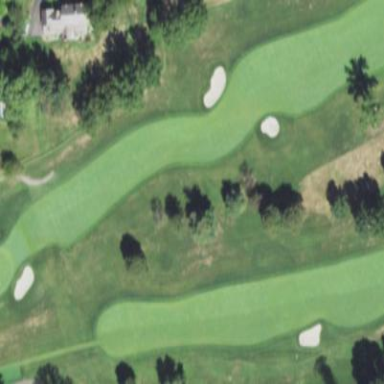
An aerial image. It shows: Grassy area designated as golf fairway.